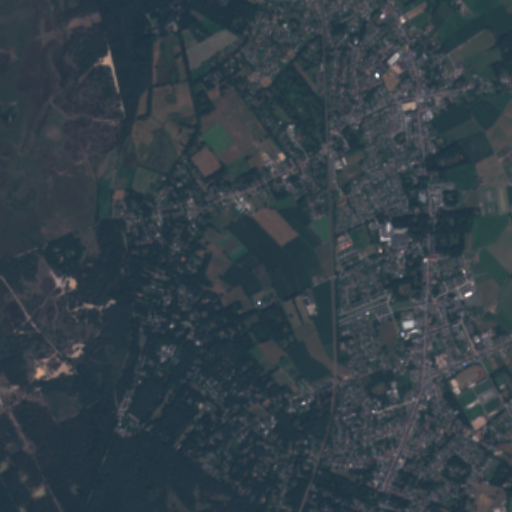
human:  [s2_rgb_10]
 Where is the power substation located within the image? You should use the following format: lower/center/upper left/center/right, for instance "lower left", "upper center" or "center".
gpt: The power substation is located in the upper center of the image.
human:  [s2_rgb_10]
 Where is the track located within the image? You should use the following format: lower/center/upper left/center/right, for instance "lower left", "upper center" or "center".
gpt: The track is located in the lower right of the image.
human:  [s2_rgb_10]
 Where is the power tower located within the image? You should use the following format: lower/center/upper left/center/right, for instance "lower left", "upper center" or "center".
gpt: There is no power tower in the image.